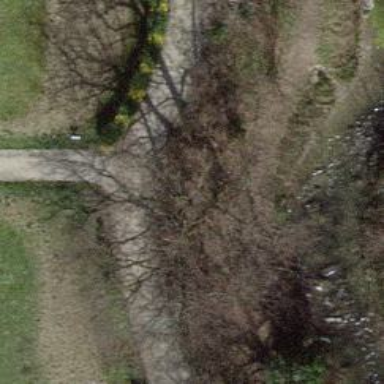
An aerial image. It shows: Footway with surface of fine gravel.